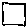
Label: square